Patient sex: F
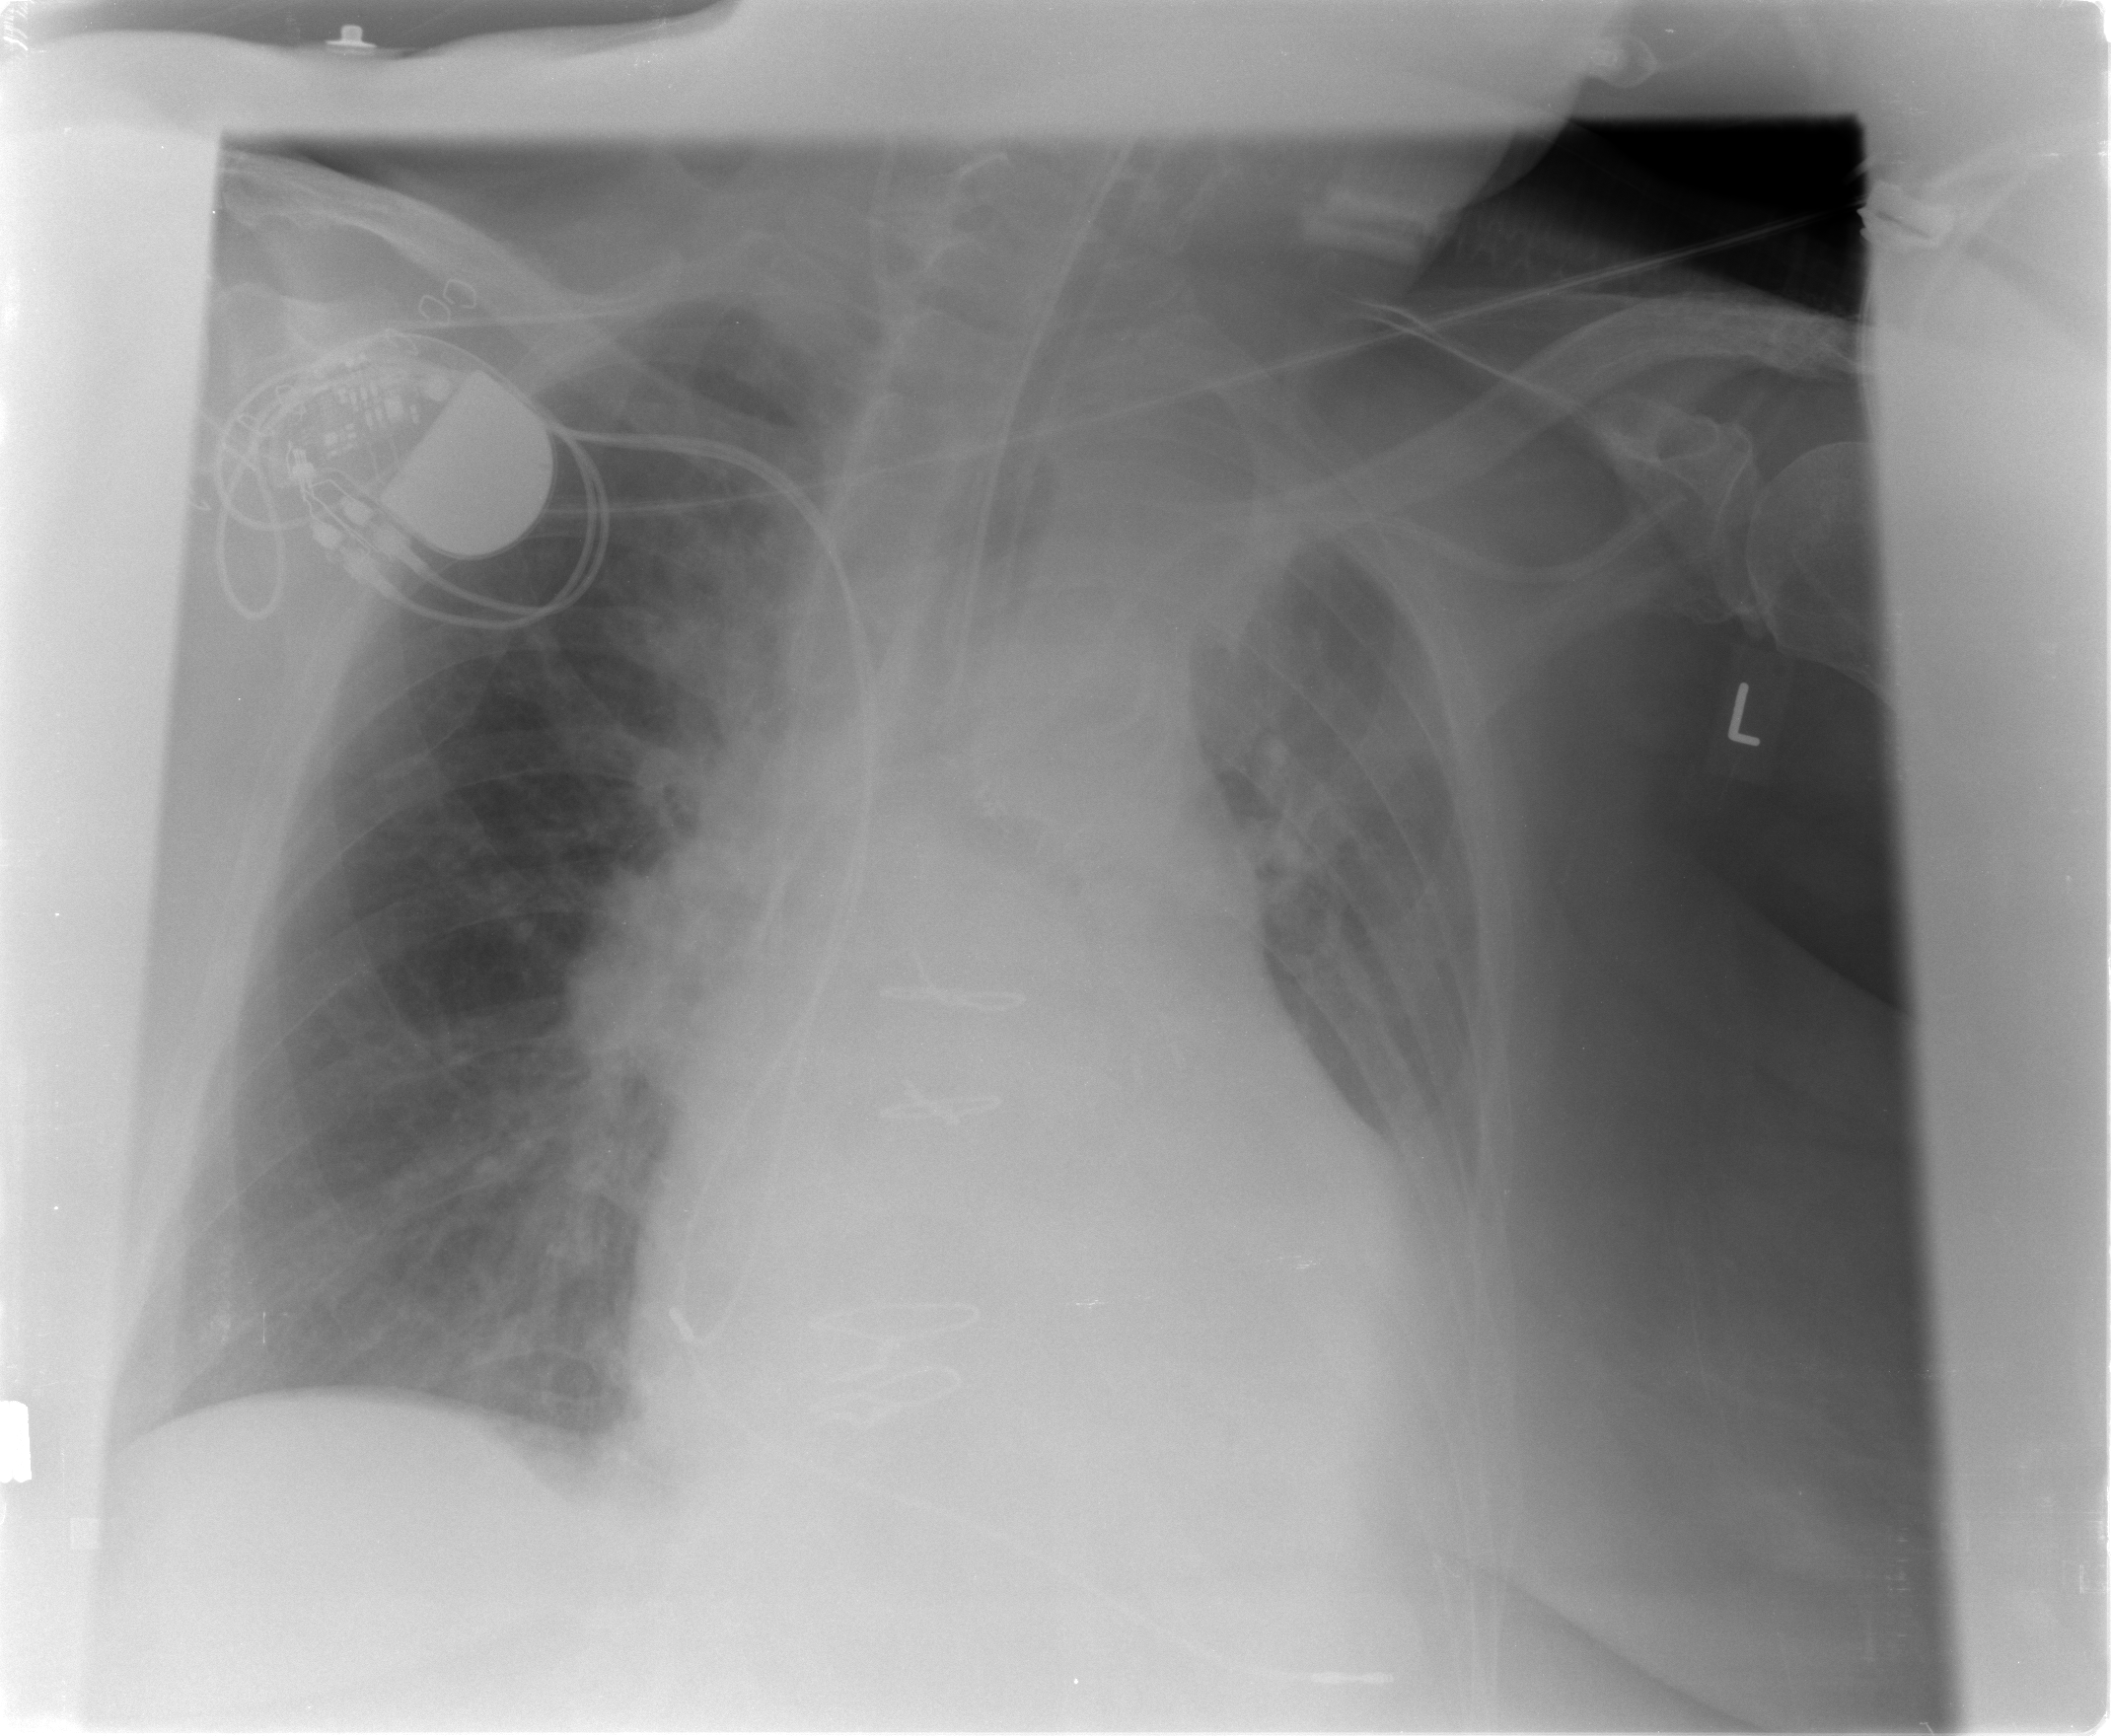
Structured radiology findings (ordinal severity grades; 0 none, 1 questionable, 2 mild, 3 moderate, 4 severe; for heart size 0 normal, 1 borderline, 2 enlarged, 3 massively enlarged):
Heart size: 2
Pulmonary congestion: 2
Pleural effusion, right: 0
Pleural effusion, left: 2
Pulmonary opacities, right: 0
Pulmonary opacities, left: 0
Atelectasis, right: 0
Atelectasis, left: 2